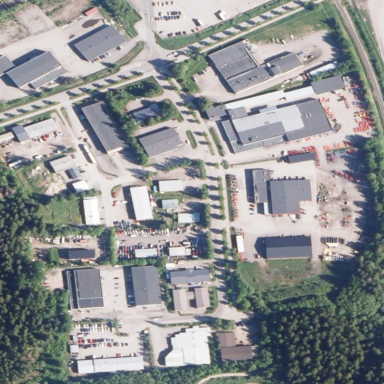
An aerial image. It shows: Industrial area.